Aerial crown-view tile of a tropical tree (Barro Colorado Island, Panama), acquired 20240813:
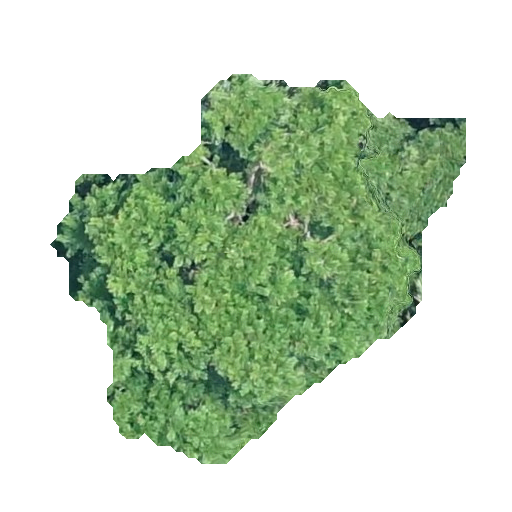
Species: Platypodium elegans
GBIF accepted scientific name: Platypodium elegans
Crown area: 149.892 m²